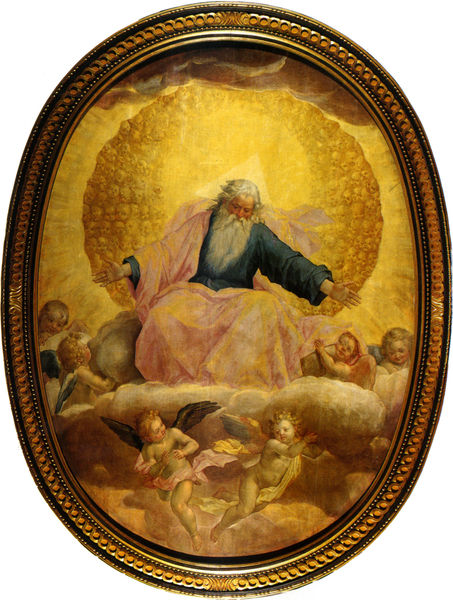
Titel: Gottvater
Künstler: Peter Candid
Standort: München
Institution: Frauenkirche
Schlagwörter: blau, flügel, gemälde, gott, himmel, kopf, mann, nackt, weiß, wolken, dreieck, gelb, grün, geste, grau, köpfe, licht, rot, schleier, tuch, wolke, muster, bart, gesichter, arme, rahmen, schädel, vollbart, goldrahmen, sonne, gewand, gold, haare, mantel, pose, kind, vater, locken, rosa, kinder, kreis, oval, rund, engel, putte, putto, relief, liebe, baby, erhaben, blue, feathers, hands, red, religious, thron, white, tafel, golden, hair, painting, robe, yellow, tusch, pink, schenkel, leuchten, medaillon, religion, strahlen, ausgebreitet, sitzfigur, schein, heiligenschein, totenkopf, nimbus, angel, angels, cloud, clouds, heaven, man, naked, nude, sky, religiös, segen, segnen, chor, sun, heiliger, baroque, heilige, fresko, light, medaille, pyramide, heilig, putten, frame, gloriole, babies, putti, beard, flying, petrus, saint, christentum, faces, goldgrund, ikone, wings, aureole, children, cherub, cherubs, cupid, got, ausbreiten, arms, shine, dreifaltigkeit, angles, mandorla, scharen, dreicke, göttlichkeit, god, gottvater, rauschebart, kids, hergott, auge gottes, miniature, seelig, christian, trinität, christianity, chtistus, trias, saints, heilige geist, bible, father, gesture, round, son, faith, schöpfer, wing, angle, föügel, engelscharen, triangle, rotondo, halo, strahelnkranz, medallion, holy, göttliches licht, framed, himmelreic, der heilige geist, wolke#, engelö, haven, support, paradise, bless, aky, caucasian, belief, overlooking, illuminati, cherabims, igniudi, oly, rgold